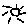
Label: sun